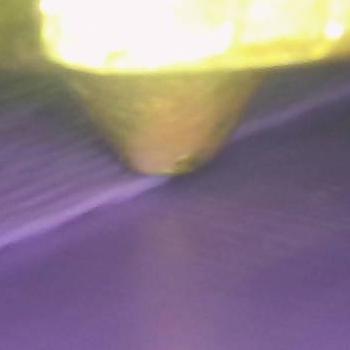
Flow rate: 42%